Question: Suppose a table with 3 columns. each row represents a unique combination of each value:
'''
a a a
a a b
a b a
b b a
b b c
c c a
...
'''
however, what I want is,
'''
aab = baa = aba
cca = cac = acc
...
'''
Finally, I want to get these values in a CSV format as a combination for each value like the image that I attached.

Thanks for your help!
Below is the query to generate my problem, please take a look!
'''
--=======================================
--populate test data
--=======================================
drop table if exists #t0
;
with
cte_tally as
(
select row_number() over (order by (select 1)) as n
from sys.all_columns
)
select
char(n) as alpha
into #t0
from
cte_tally
where
(n > 64 and n < 91) or
(n > 96 and n < 123);
drop table if exists #t1
select distinct upper(alpha) alpha into #t1 from #t0
drop table if exists #t2
select
a.alpha c1
, b.alpha c2
, c.alpha c3
, row_number()over(order by (select 1)) row_num
into #t2
from #t1 a
join #t1 b on 1=1
join #t1 c on 1=1
drop table if exists #t3
select *
into #t3
from (
select *
from #t2
) p
unpivot
(cvalue for c in (c1,c2,c3)
) unpvt
select
row_num
, c
, cvalue
from #t3
order by 1,2
--=======================================
--these three rows should be treated equally
--=======================================
select *
from #t2
where concat(c1,c2,c3) in ('ABA','AAB', 'BAA')
--=======================================
--what i've tried...
--row count is actually correct, but the problem is that it ommits where there're any duplicate alphabet.
--=======================================
select
distinct
stuff((
select
distinct
'.' + cvalue
from #t3 a
where a.row_num = h.row_num
for xml path('')
),1,1,'') as comb
from #t3 h
'''
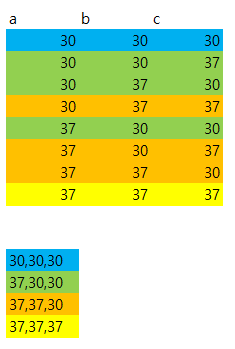
Answer: As pointed out <URL>, you can unpivot the values, sort them in the right order and reaggregate them into a single row. Then you can group the original rows by those new values.
'''
SELECT *
FROM #t2
CROSS APPLY (
SELECT a = MIN(val), b = MIN(CASE WHEN rn = 2 THEN val), c = MAX(val)
FROM (
SELECT *, rn = ROW_NUMBER() OVER (ORDER BY val)
FROM (VALUES (c1),(c2),(c3) ) v3(val)
) v2
) v
GROUP BY v.a, v.b, v.c;
'''
---
Really, what you should perhaps do, is ensure that the values are in the correct order in the first place:
'''
ALTER TABLE #t2
ADD CONSTRAINT t2_ValuesOrder
CHECK (c1 <= c2 AND c2 <= c3);
'''